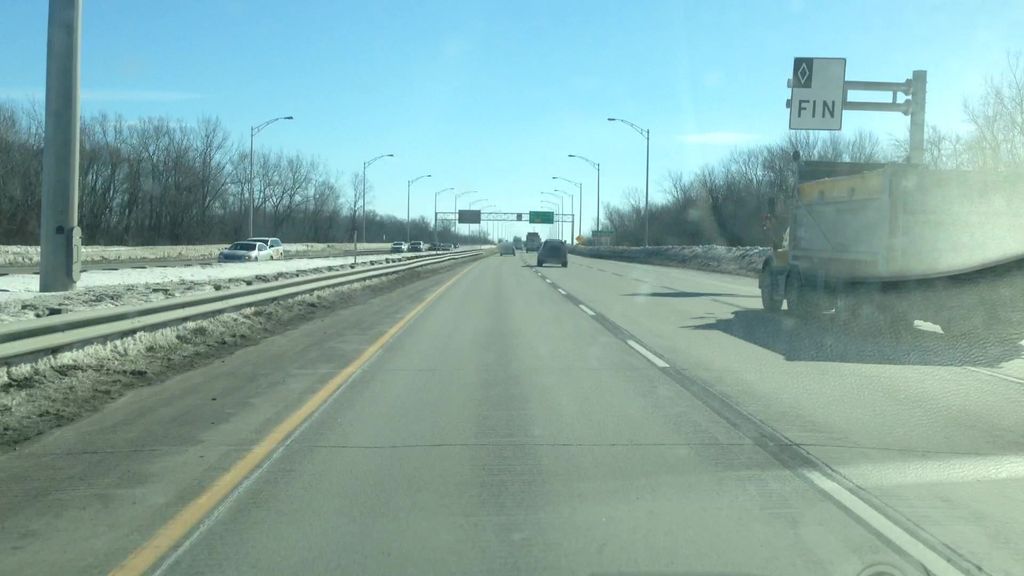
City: montreal